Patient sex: M
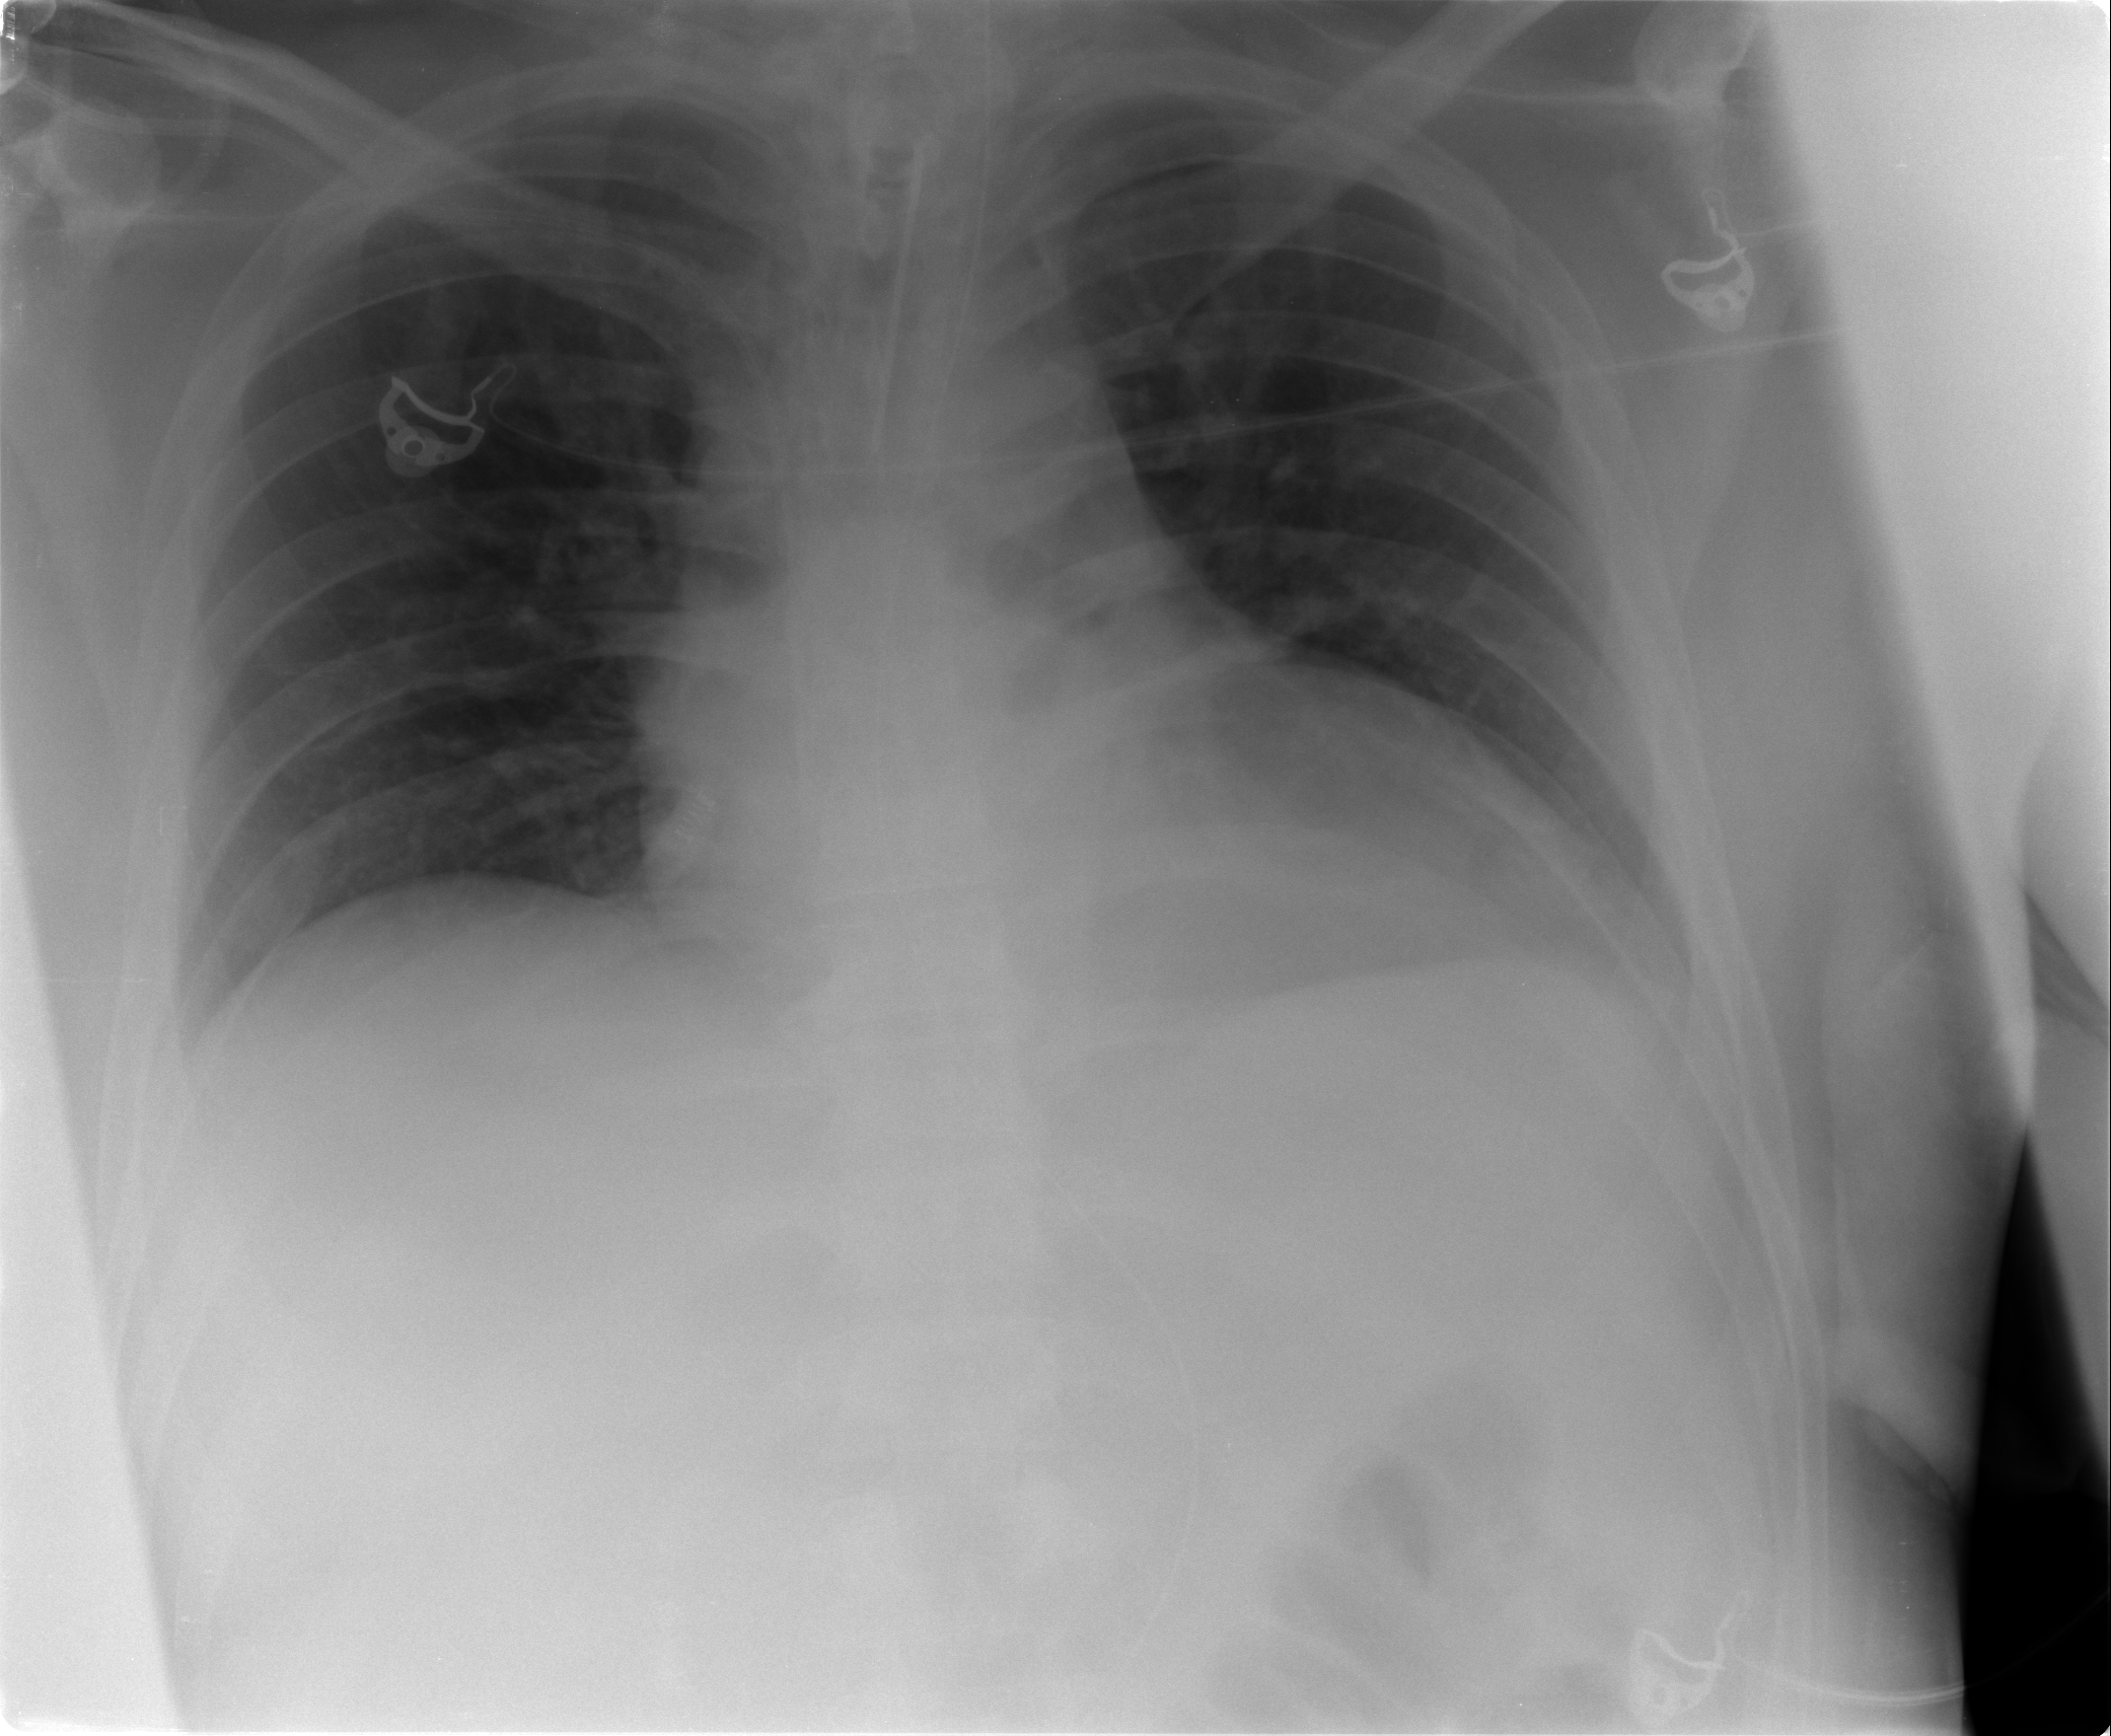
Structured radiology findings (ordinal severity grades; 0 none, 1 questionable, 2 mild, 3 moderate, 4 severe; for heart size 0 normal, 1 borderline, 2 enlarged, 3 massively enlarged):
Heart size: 2
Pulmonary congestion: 1
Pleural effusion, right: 1
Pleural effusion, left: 2
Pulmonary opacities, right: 2
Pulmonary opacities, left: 0
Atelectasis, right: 1
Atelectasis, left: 2